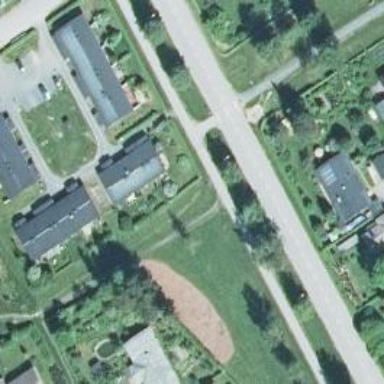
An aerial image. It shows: Cycleway.